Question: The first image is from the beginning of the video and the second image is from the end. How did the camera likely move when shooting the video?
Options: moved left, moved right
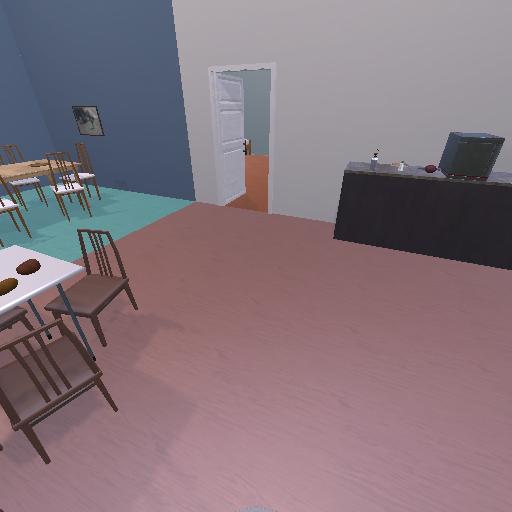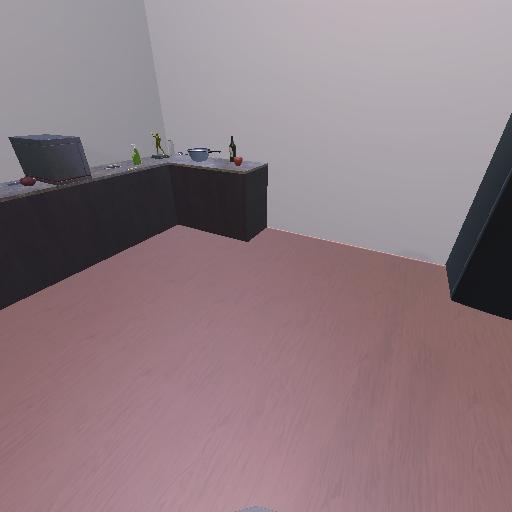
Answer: moved left